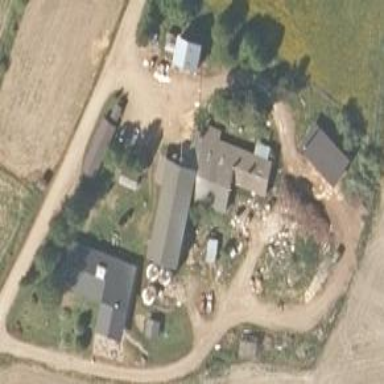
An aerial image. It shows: Farmyard area.